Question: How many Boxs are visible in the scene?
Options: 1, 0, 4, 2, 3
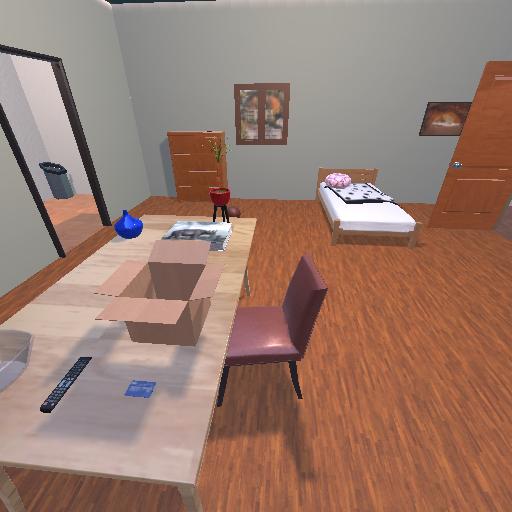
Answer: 1